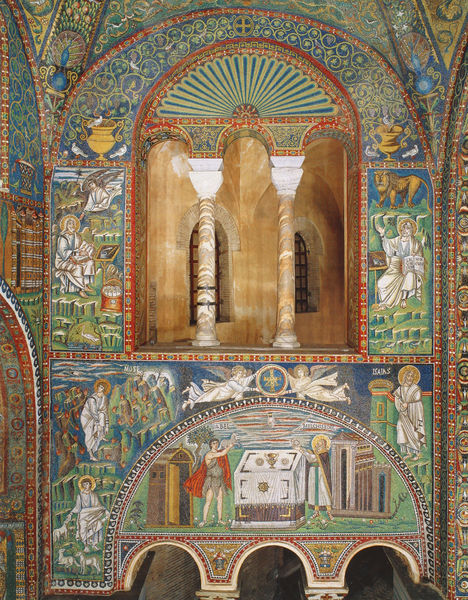
Titel: San Vitale
Standort: Ravenna, S. Vitale (EU - I - Emilia-Romagna)
Schlagwörter: blau, gott, grün, menschen, bunt, fenster, säulen, weiss, rot, beige, ornament, bild, bildnis, natur, kirche, gold, engel, keramik, ranken, rundbogen, wandmalerei, foto, bögen, gewölbe, kreuz, moschee, orient, rippen, pfau, mosaik, altar, kapitelle, arabisch, heiligenschein, jesus, mittelalter, romanik, heiliger, tempel, löwe, heilige, muschel, fresko, wandbild, kapitel, kalt warm kontrast, ravenna, jedus, bundeslade, östlich, rahnken, kepitell, religion christentum, hwiliger